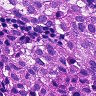
Metastatic tissue present: yes